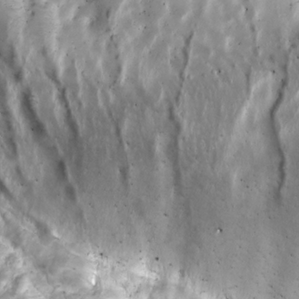
Label: non_frost